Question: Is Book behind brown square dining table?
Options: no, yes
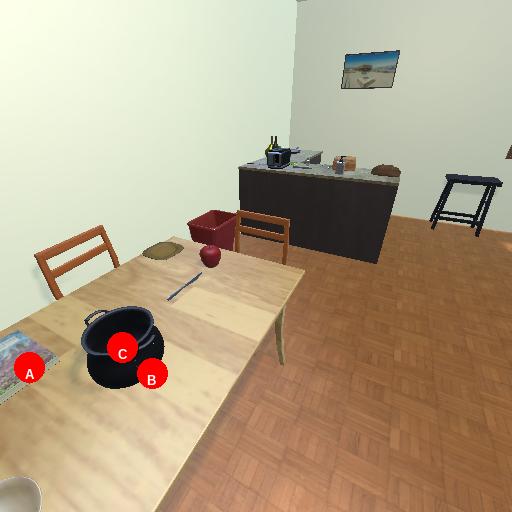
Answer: no